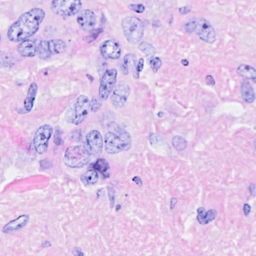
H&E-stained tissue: Breast